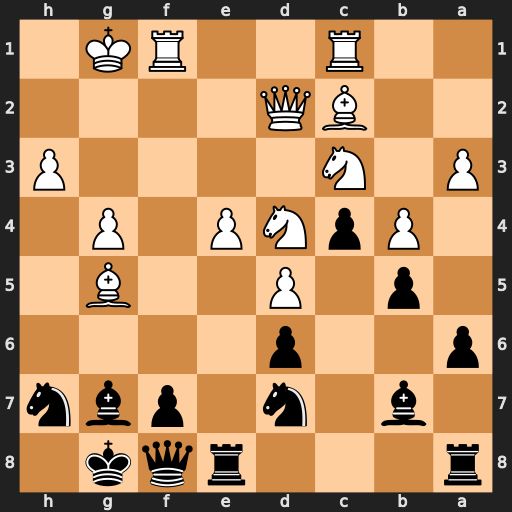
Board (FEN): r3rqk1/1b1n1pbn/p2p4/1p1P2B1/1PpNP1P1/P1N4P/2BQ4/2R2RK1
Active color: b
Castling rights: -
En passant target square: -
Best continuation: Bxd4+ Qxd4 Nxg5